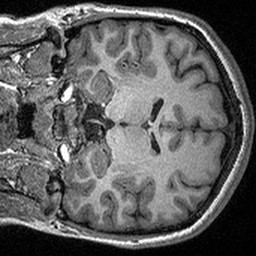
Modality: T1w
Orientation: coronal
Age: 19
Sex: female
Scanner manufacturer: siemens
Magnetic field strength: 3 T
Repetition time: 2.3 s
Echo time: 0.00298 s